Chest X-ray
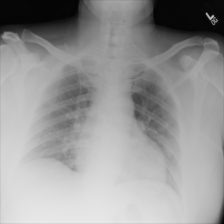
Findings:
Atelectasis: negative
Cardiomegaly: negative
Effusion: negative
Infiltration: negative
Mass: negative
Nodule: negative
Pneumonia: negative
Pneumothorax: negative
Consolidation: negative
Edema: negative
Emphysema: negative
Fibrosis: negative
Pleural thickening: negative
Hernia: negative